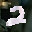
Label: 2